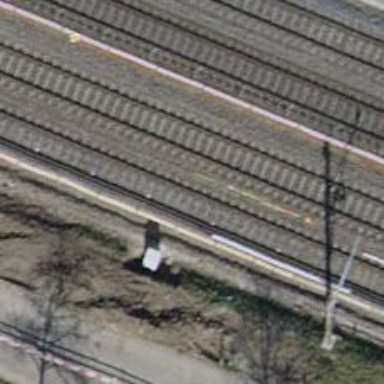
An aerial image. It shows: Single-track railway with electrified contact lines.